Aerial crown-view tile of a tropical tree (Barro Colorado Island, Panama), acquired 20250818:
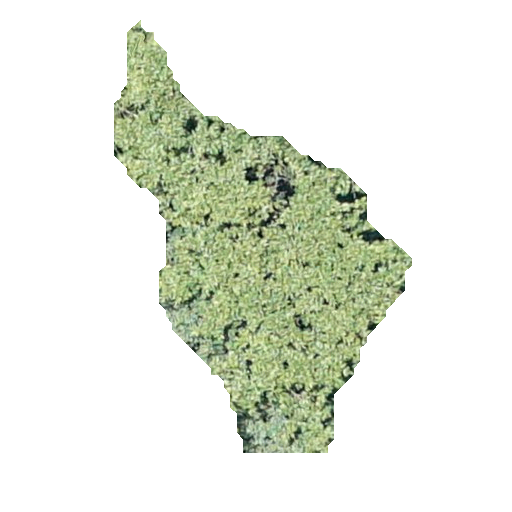
Species: Ficus obtusifolia
GBIF accepted scientific name: Ficus obtusifolia
Crown area: 90.897 m²